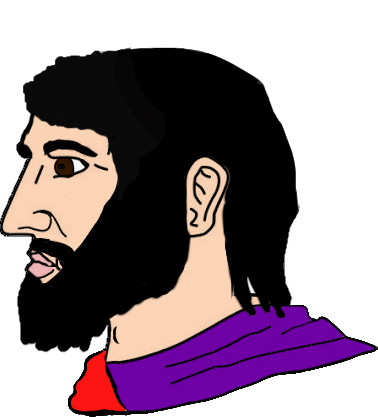
Label: 4_Yes_Chad